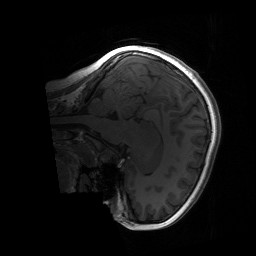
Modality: T1w
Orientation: sagittal
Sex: female
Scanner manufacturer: siemens
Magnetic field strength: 3 T
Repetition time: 1.9 s
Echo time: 0.00243 s